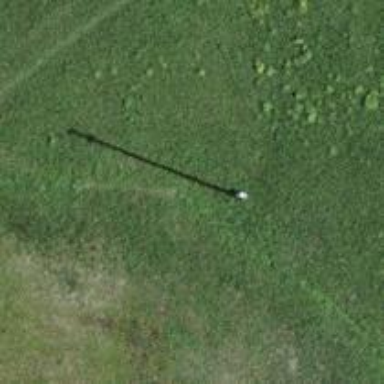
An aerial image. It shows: Power pole.